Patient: sex F, age 59
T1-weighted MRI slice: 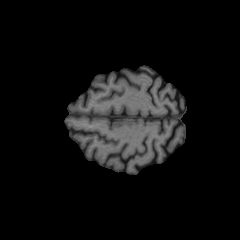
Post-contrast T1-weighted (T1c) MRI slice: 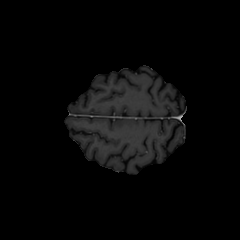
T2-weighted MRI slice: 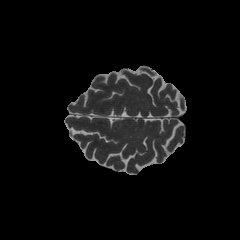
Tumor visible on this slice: no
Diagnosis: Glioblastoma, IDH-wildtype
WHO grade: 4